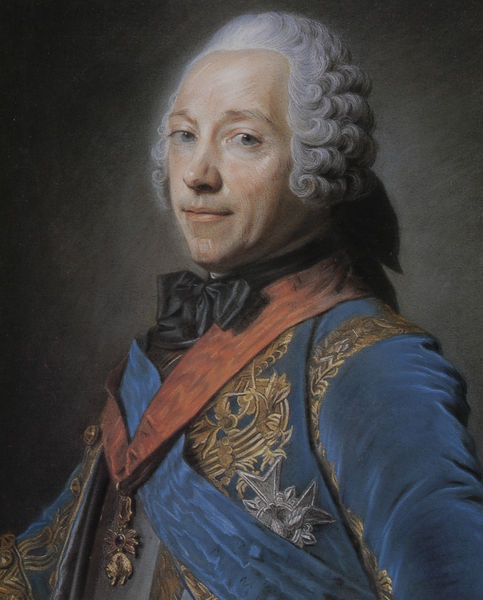
Titel: Charles Louis Fouquet, duc de Belle-Isle
Künstler: Maurice Quentin de La Tour
Institution: Collection particuliére
Schlagwörter: blau, dunkel, gemälde, mann, schatten, weiß, frankreich, frisur, grau, haar, hell, hintergrund, mund, nase, pastell, profil, schmuck, schwarz, stirn, zeichen, blick, rot, malerei, muster, ornament, rock, schleife, alt, jacke, wand, arm, arme, augen, barock, falten, gesicht, samt, silber, bild, bildnis, herr, portrait, porträt, auge, gold, haare, pose, stickerei, stoff, adel, klassizismus, en face, england, kontrast, lippe, lippen, locke, locken, puder, rokoko, rosa, schulter, seide, deutschland, perücke, schärpe, lächeln, seitlich, kette, monochrom, weis, ölgemälde, kaiser, könig, falte, zopf, krawatte, ornamente, mimik, faltenwurf, edel, dreiviertelprofil, fliege, jacket, lamm, stolz, medaillon, kreuz, ideal, linear, plastisch, dreiviertel, militär, revolution, text, uniform, soldat, abzeichen, offizier, orden, posieren, proträt, scherpe, herrscher, chardin, fürst, verziert, wappen, kravatte, tressen, halbprofil, real, seitenprofil, malerisch, aristokrat, herzog, adelig, königlich, adliger, balu, medaille, mild, monarch, golden, preußen, perrücke, ordensband, gepudert, schwrz, galauniform, samtjacke, monochromer hintergrund, august der starke, goldenes flies, goldenes vlies, changieren, changierend, auszeichnung, trassen, la tour, herrscherbild, parücke, porträtmalerei, old, echt, quentin de la tour, adell, rockkoko, franzöisch, 18. jahrhundert, 1800, 18 jahrhundert, gold verziert, blick auf betrachter, abzechnung, ordensmitglied, orden des goldenen vlies